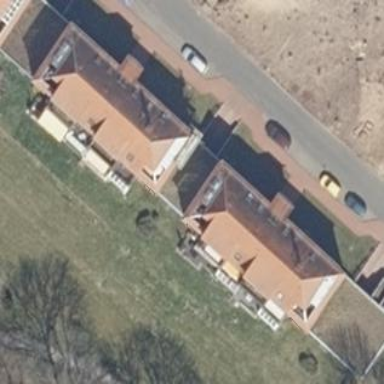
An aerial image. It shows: Hipped roof apartment building.